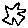
Label: star